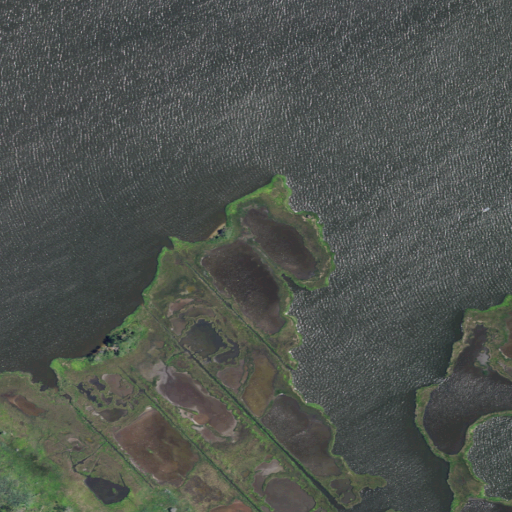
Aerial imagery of cape in Delaware named Strawberry Point containing open water, herbaceous wetlands, and woody wetlands